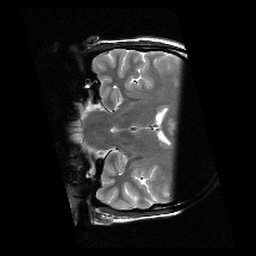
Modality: T2w
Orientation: coronal
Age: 21
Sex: female
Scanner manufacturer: siemens
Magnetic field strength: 3 T
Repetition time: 6.26 s
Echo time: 0.064 s